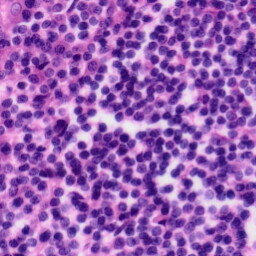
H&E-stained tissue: Tonsil